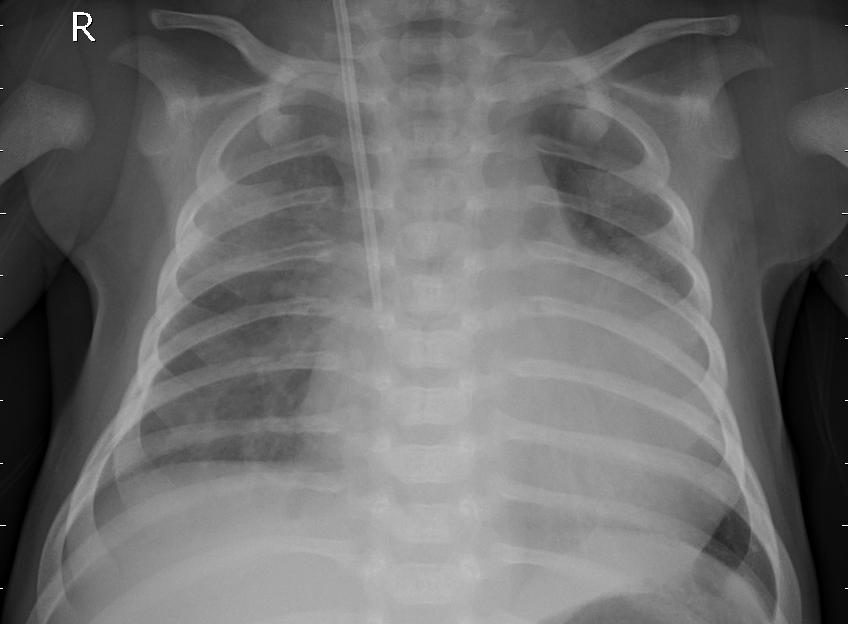
Diagnosis: PNEUMONIA